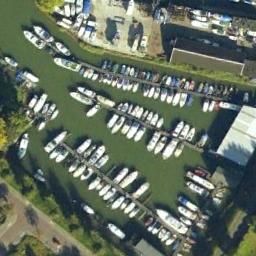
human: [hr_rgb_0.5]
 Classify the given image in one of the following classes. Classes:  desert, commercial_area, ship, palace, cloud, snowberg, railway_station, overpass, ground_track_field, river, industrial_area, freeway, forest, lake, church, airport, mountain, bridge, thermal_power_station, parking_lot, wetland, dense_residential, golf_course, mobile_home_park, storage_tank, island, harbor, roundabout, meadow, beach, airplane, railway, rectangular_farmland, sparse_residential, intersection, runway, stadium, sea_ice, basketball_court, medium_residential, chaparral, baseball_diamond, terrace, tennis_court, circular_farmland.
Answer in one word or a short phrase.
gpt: harbor